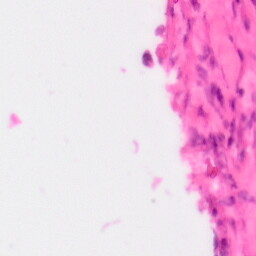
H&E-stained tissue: Colon